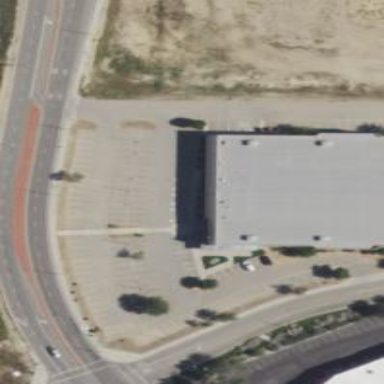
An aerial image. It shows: Event venue building.